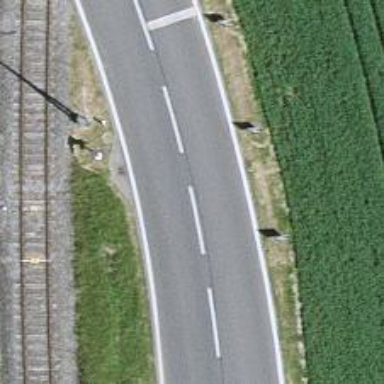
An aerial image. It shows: Asphalt road classified as primary highway.